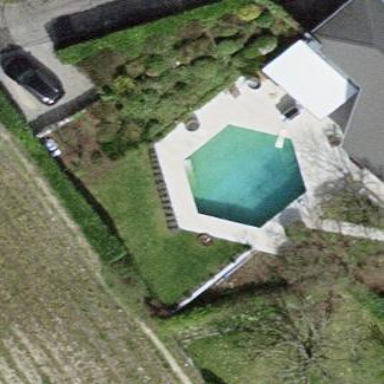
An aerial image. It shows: Swimming pool located in leisure land.